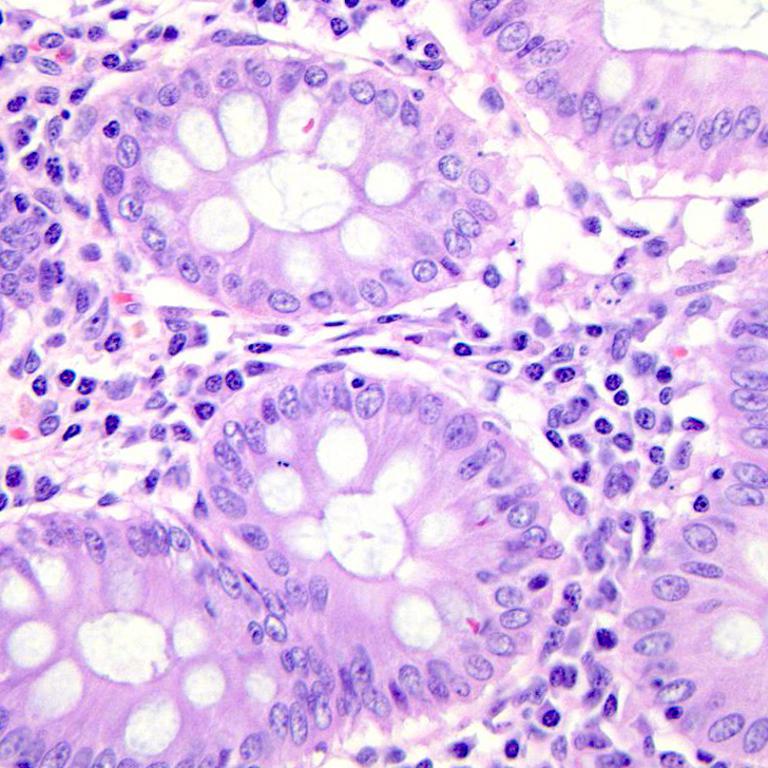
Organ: colon
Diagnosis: benign